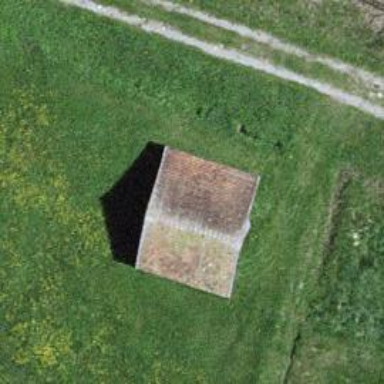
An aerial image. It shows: Shed.